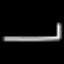
Label: line